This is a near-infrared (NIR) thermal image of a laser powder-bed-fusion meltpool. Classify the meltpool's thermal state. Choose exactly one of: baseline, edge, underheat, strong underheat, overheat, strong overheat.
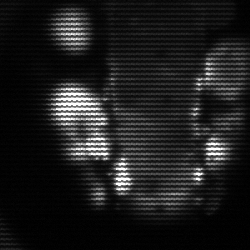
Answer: strong underheat